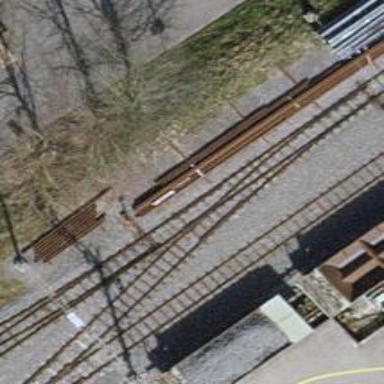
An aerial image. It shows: Narrow-gauge railway siding with electrified contact line. The siding has one track.